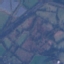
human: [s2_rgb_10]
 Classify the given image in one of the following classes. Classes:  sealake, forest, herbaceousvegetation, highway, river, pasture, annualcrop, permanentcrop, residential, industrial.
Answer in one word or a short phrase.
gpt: Pasture